Question: Count the number of objects in the diagram.
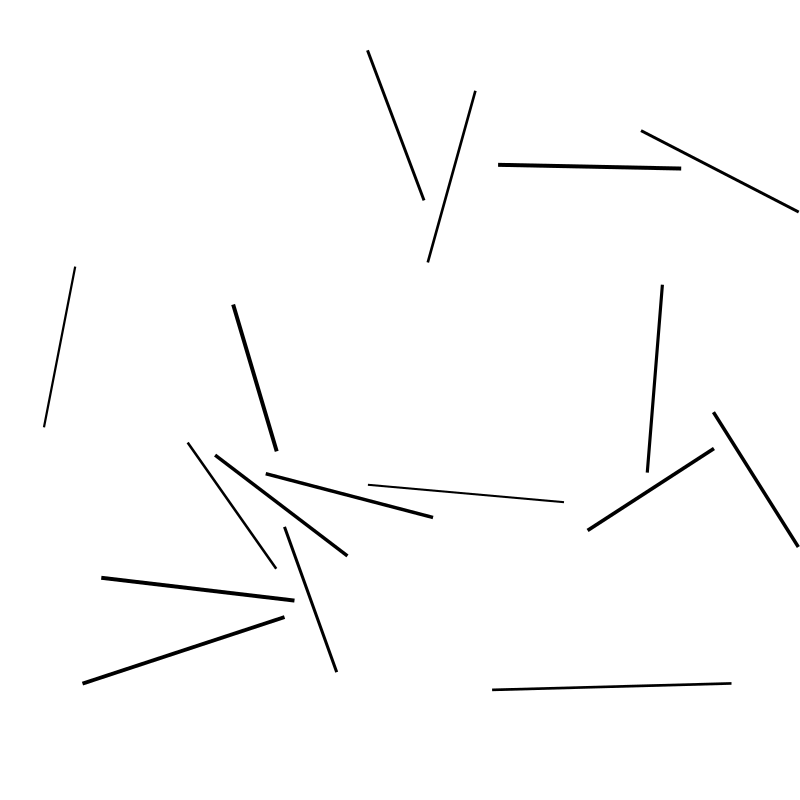
Answer: 17